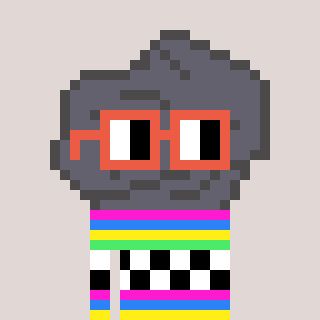
a pixel art character with square orange glasses, a rock-shaped head and a blue-colored body on a warm background